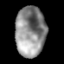
Tissue: lung
Cell type: Epithelial cells
Senescence score: 0.2252
Nuclear area (px): 1476
Mean DAPI intensity: 142.251